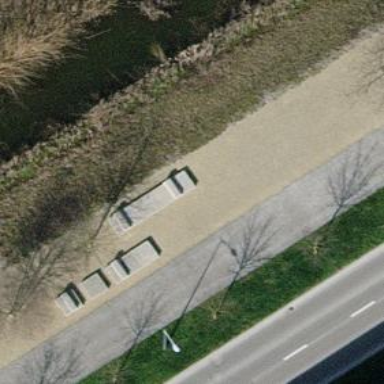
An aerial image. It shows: Bench for seating.